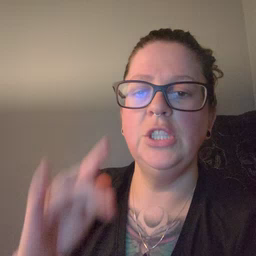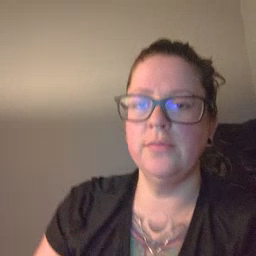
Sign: touch